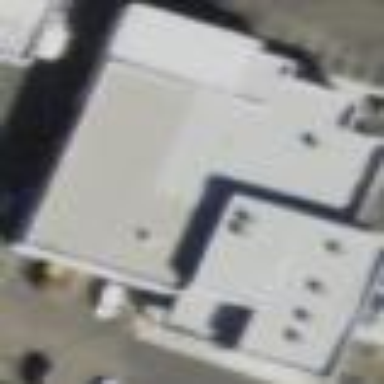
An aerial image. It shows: Car shop building.